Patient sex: M
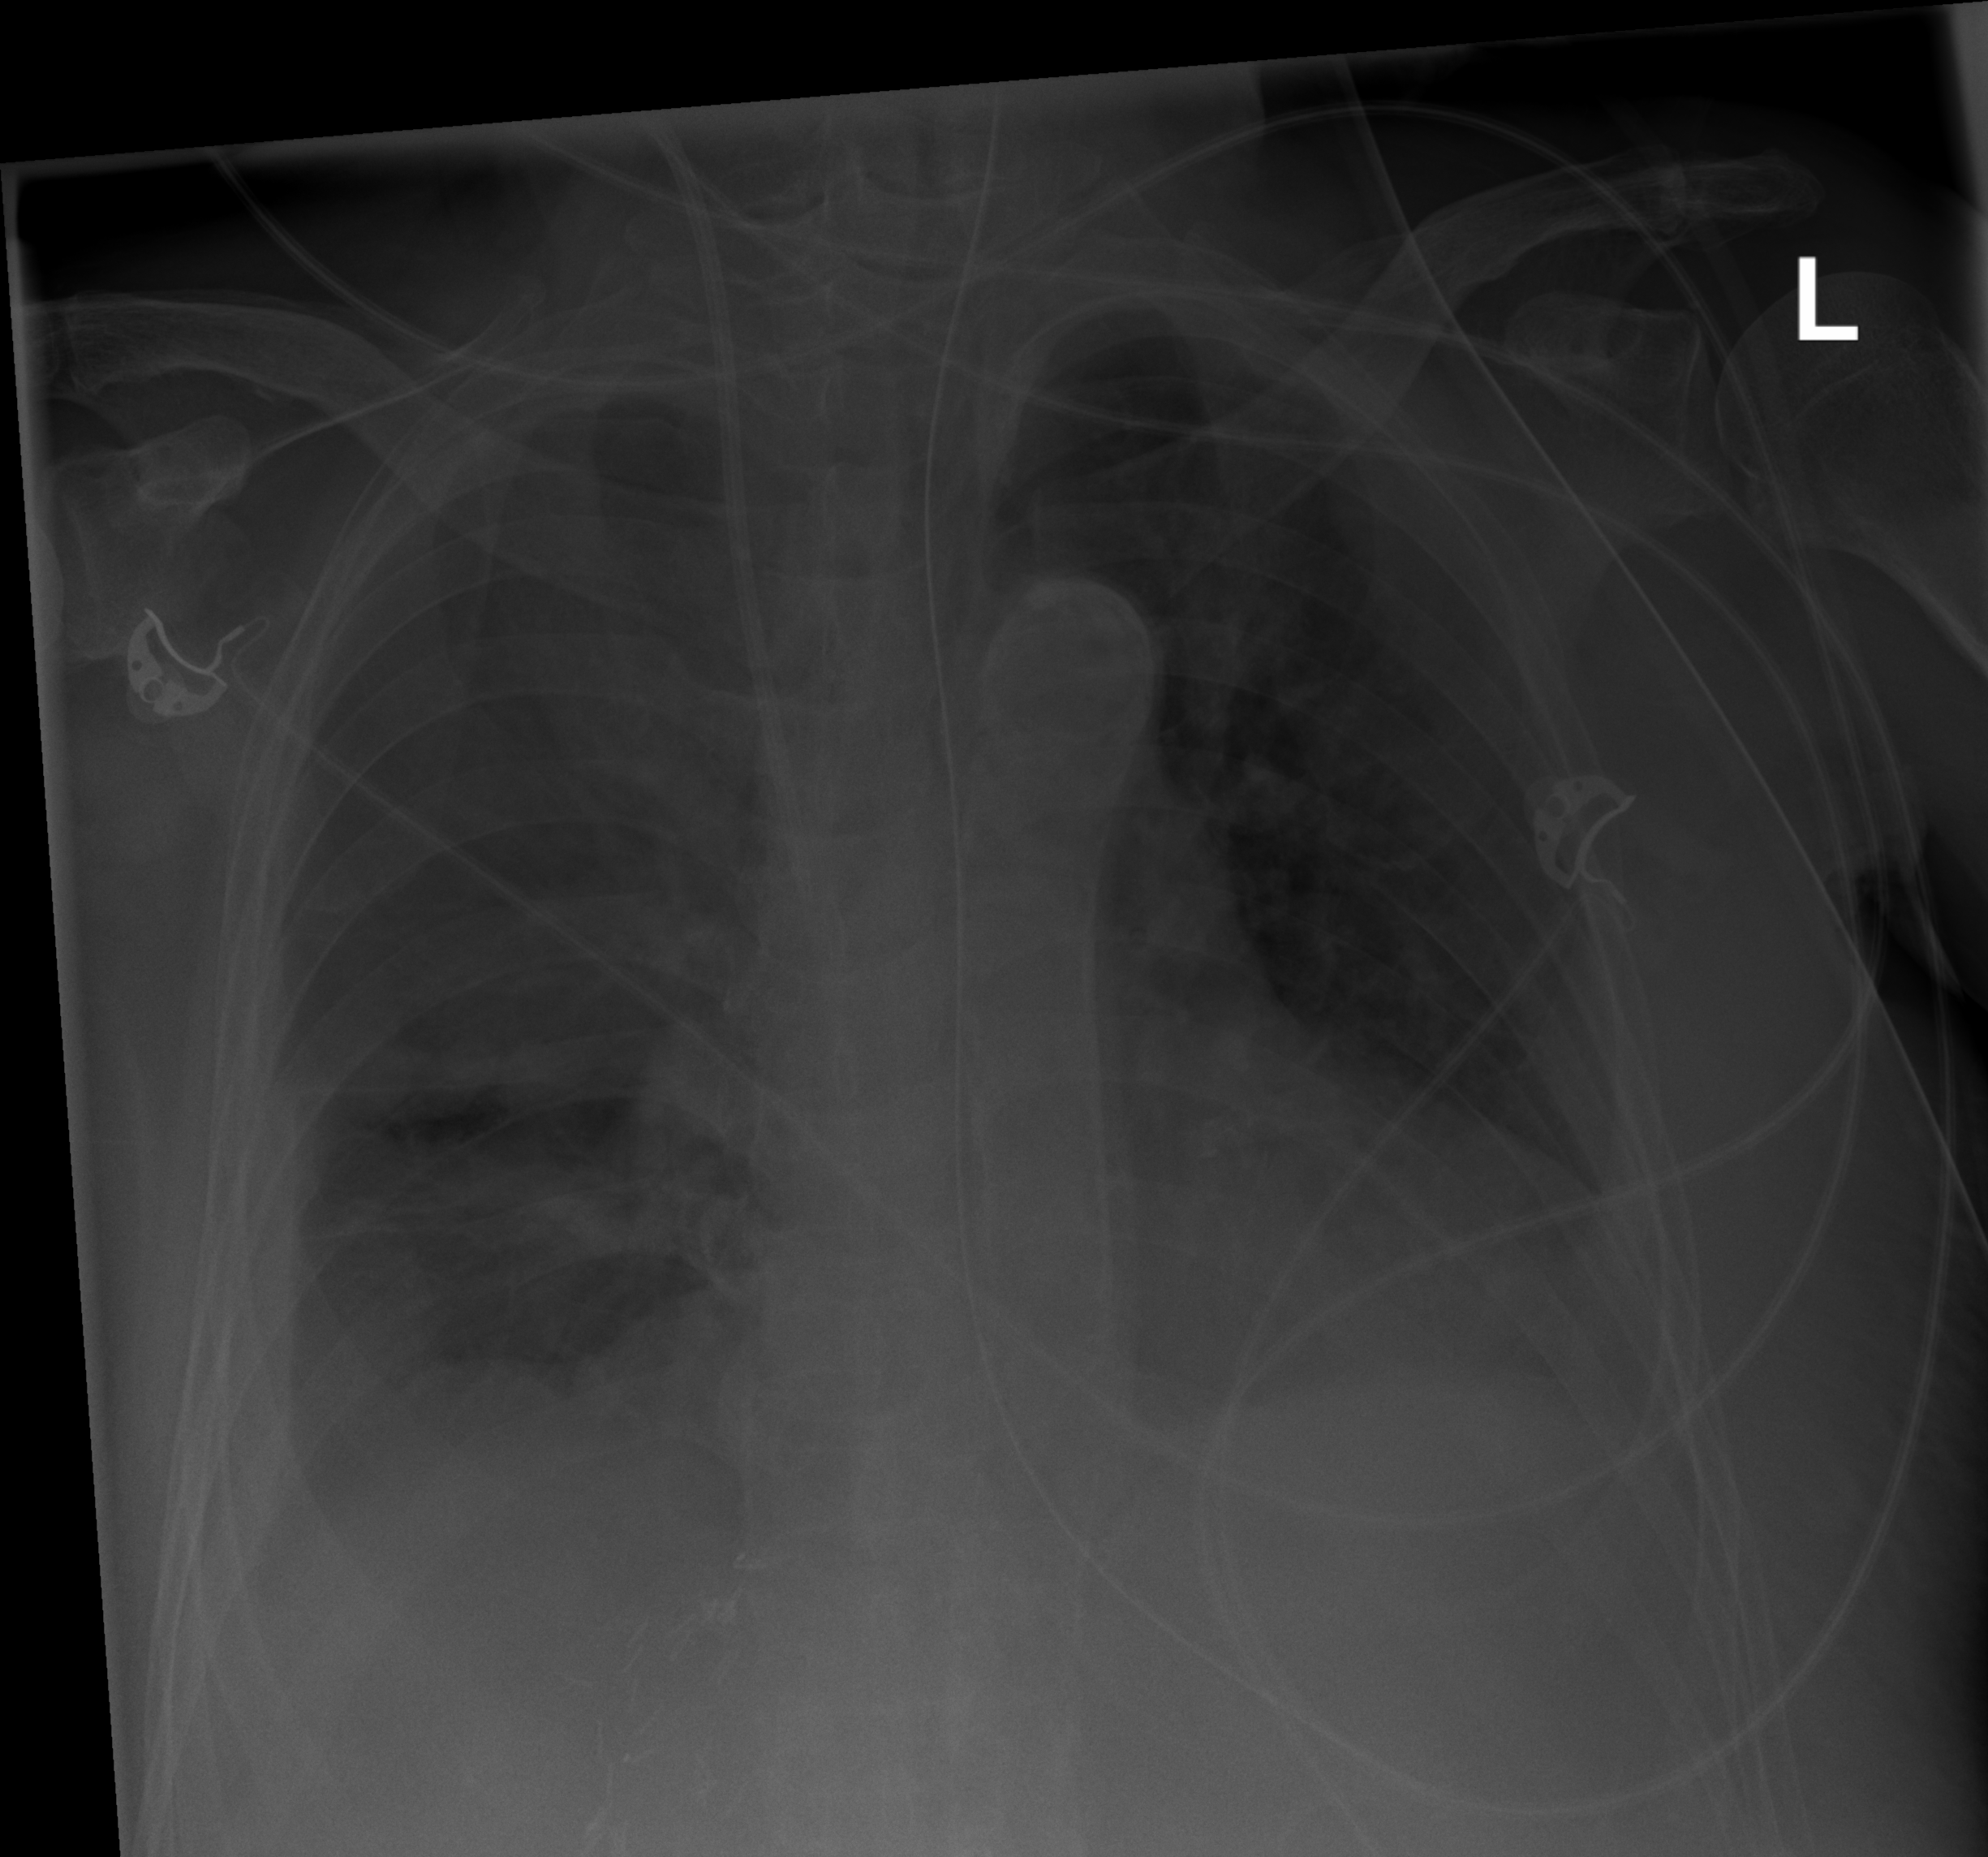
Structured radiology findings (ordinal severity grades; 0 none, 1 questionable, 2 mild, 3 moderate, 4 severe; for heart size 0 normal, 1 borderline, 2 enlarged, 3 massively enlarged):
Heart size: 1
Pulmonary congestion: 2
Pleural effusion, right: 3
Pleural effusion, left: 2
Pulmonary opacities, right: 2
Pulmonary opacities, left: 0
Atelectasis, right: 2
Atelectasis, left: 2